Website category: university
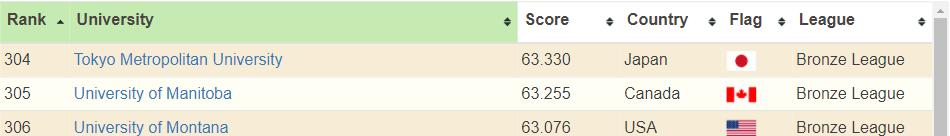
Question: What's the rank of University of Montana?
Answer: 306

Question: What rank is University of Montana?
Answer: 306

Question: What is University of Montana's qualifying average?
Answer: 306

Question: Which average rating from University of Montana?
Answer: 306

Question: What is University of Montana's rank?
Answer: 306

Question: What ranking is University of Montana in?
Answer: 306

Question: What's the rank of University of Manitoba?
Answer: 305

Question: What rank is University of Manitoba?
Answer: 305

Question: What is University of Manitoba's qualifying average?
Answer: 305

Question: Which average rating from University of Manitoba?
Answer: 305

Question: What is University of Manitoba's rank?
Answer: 305

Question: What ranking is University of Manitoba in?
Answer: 305

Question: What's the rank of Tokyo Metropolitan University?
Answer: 304

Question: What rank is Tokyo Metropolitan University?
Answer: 304

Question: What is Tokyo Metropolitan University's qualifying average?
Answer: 304

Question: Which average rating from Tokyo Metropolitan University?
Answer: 304

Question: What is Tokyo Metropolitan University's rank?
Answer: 304

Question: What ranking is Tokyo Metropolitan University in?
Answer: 304

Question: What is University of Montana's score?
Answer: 63.076

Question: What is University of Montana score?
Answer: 63.076

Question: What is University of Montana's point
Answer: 63.076

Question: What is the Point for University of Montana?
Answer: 63.076

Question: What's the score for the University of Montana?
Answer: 63.076

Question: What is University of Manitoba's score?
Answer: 63.255

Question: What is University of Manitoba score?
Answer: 63.255

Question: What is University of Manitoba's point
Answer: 63.255

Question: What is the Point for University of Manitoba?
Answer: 63.255

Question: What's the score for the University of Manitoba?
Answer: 63.255

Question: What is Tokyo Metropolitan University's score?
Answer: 63.330

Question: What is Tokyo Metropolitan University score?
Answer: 63.330

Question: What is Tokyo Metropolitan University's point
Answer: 63.330

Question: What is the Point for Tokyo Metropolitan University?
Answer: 63.330

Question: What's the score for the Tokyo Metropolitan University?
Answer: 63.330

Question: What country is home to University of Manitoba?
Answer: Canada

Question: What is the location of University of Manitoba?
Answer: Canada

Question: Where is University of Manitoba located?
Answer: Canada

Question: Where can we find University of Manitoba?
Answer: Canada

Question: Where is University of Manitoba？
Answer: Canada

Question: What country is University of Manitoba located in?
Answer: Canada

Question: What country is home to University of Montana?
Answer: USA

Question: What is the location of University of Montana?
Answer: USA

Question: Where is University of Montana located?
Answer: USA

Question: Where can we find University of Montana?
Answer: USA

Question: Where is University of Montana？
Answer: USA

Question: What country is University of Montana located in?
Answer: USA

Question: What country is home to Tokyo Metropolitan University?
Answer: Japan

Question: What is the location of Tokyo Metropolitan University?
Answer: Japan

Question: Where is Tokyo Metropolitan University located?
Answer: Japan

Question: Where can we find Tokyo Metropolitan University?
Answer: Japan

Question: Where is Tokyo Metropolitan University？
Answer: Japan

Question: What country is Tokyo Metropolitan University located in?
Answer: Japan

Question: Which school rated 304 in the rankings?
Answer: Tokyo Metropolitan University

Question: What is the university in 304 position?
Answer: Tokyo Metropolitan University

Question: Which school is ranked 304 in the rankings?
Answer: Tokyo Metropolitan University

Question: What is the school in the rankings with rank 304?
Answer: Tokyo Metropolitan University

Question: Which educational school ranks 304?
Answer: Tokyo Metropolitan University

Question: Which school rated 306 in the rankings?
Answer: University of Montana

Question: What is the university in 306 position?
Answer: University of Montana

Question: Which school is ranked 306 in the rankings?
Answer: University of Montana

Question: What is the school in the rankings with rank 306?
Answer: University of Montana

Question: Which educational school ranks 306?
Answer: University of Montana

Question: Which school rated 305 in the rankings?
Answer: University of Manitoba

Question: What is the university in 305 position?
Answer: University of Manitoba

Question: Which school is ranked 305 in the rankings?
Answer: University of Manitoba